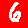
Digit: 6